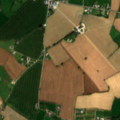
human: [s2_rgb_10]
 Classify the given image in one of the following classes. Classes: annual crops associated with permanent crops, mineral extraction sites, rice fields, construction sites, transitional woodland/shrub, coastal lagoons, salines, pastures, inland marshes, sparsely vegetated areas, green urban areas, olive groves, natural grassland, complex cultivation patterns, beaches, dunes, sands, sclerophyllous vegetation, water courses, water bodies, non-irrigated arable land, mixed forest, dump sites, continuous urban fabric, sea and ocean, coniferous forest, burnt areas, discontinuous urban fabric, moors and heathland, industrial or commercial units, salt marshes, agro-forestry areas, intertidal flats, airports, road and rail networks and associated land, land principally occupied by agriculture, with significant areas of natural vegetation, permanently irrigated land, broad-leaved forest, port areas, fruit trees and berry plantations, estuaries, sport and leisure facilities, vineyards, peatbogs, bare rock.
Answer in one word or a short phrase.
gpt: non-irrigated arable land, pastures